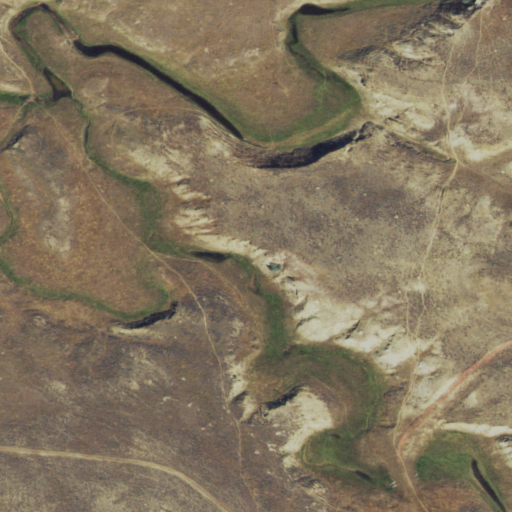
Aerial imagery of valley in Wyoming named Upper Draw containing shrub and grassland